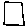
Label: square